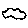
Label: cloud